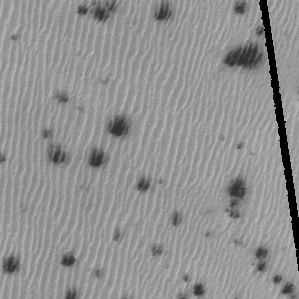
Label: frost